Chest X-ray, PA view. Patient: 79 years old, sex F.
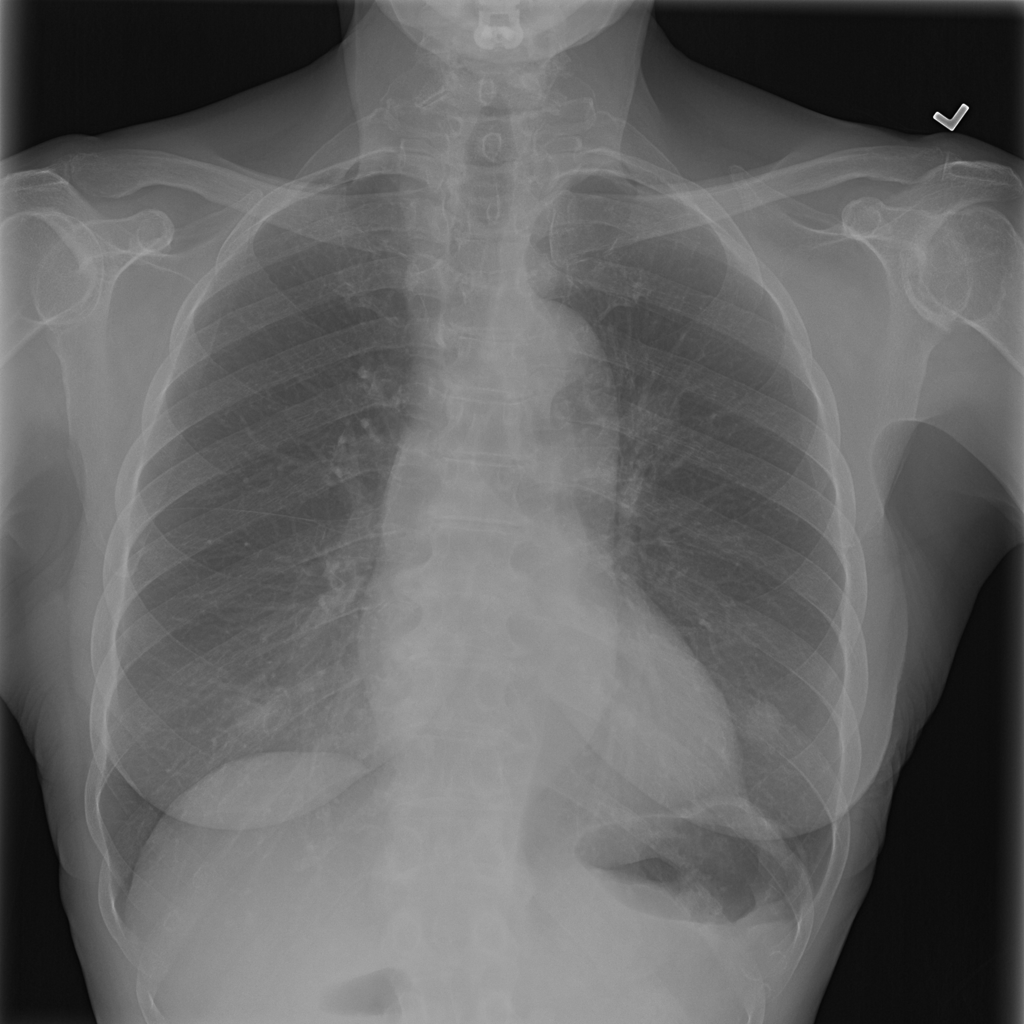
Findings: Mass